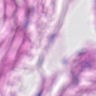
Metastatic tissue present: no